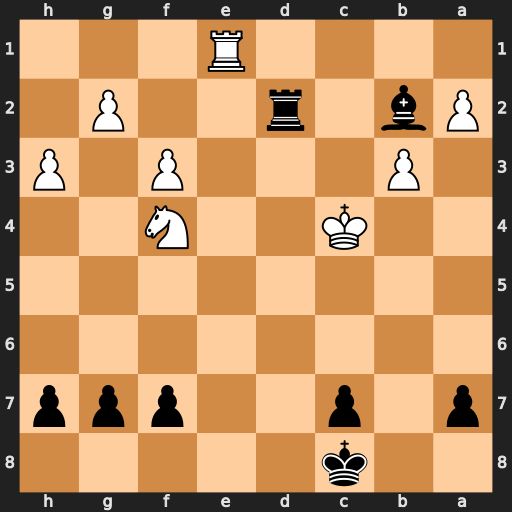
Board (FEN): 2k5/p1p2ppp/8/8/2K2N2/1P3P1P/Pb1r2P1/4R3
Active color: b
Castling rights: -
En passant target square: -
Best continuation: Rd4+ Kb5 Rxf4